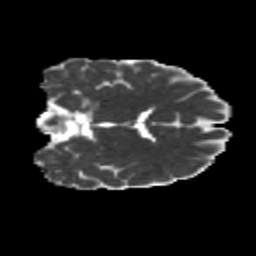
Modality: MD
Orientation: coronal
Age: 11
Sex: male
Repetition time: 9.4 s
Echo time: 0.089 s